Question: I have been looking for the answer for a long time but couldn't find any solution.
Let's say my website's default language setting is English and when a user hovers over the Map it shows the country's name. I would like to make it when the user changes the website language to french and hovers over the Map the country name shows in the French language, Is there any way to do it?
Code is below
'''
<VectorMap
map={'world_mill'}
series={{
regions: [
{
values: upcaseKeys(totalVisitors),
scale: ['#C8EEFF', '#0071A4'],
normalizeFunction: 'polynomial',
},
],
}}
selectedRegion={[]}
showTooltip={true}
/>
'''
so when I change the website from English to French the word should be shown in French.

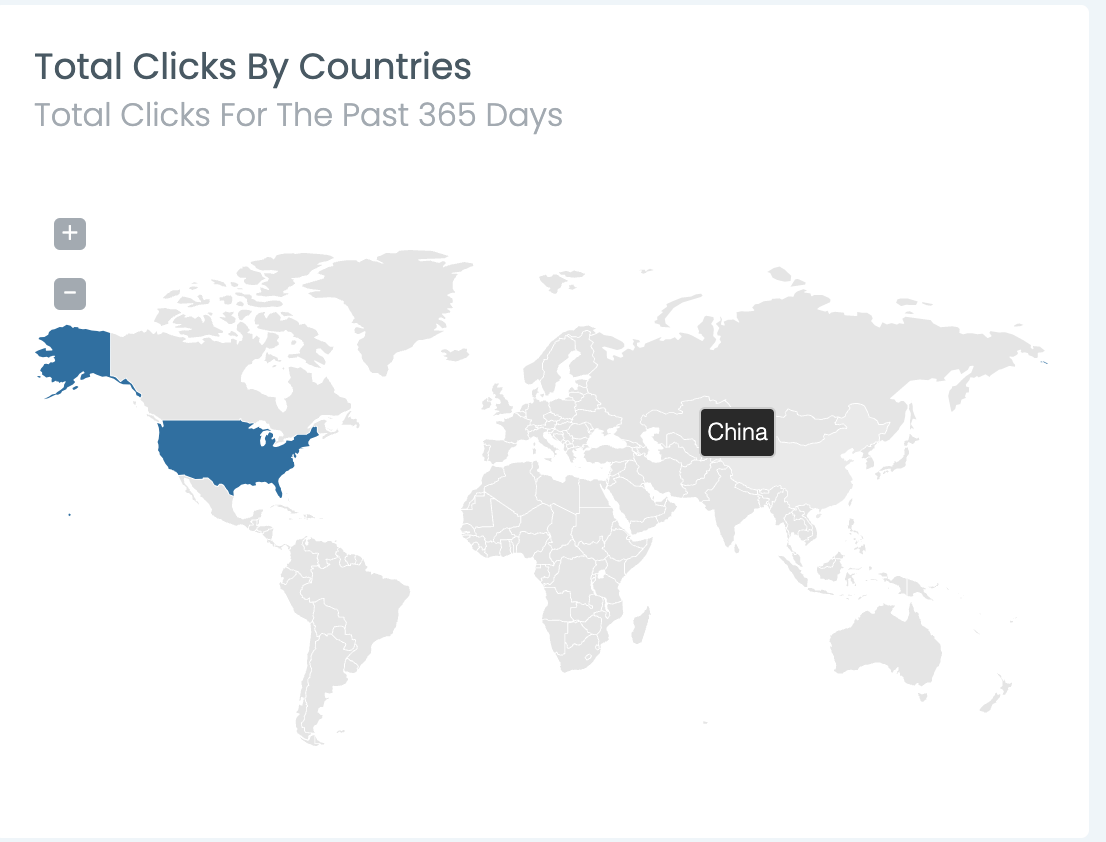
Answer: You can do that by using 'onRegionTipShow' method which is provided in '<VectorMap />'. Just simply create a function which will take the name of country by:
'''
const translateCountryName = (e, el) => {
const countryName = el.html();
el.html(t('country:${countryName}'));
};
'''
Where 't('country:${countryName}')' is
Now you can use this function in your VectorMap component:
'''
<VectorMap
map={'world_mill'}
series={{
regions: [
{
values: upcaseKeys(totalVisitors),
scale: ['#C8EEFF', '#0071A4'],
normalizeFunction: 'polynomial',
},
],
}}
selectedRegion={[]}
showTooltip={true}
//ur function is below
onRegionTipShow={translateCountryName}
/>
'''